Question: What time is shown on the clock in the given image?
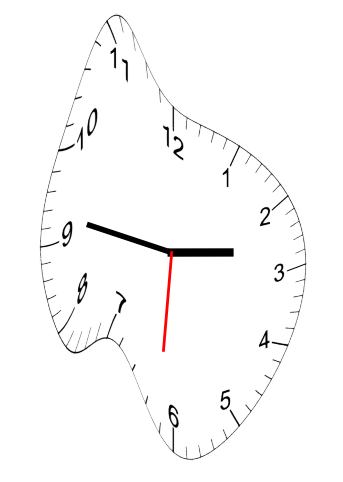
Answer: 02:46:31